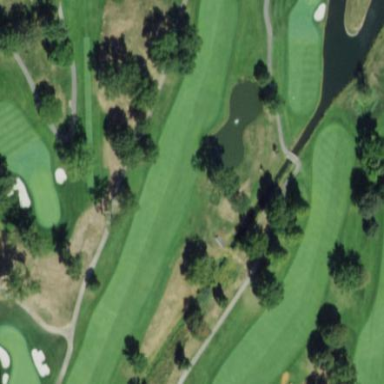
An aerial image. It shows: Water hazard on golf course. The hazard is natural water feature.